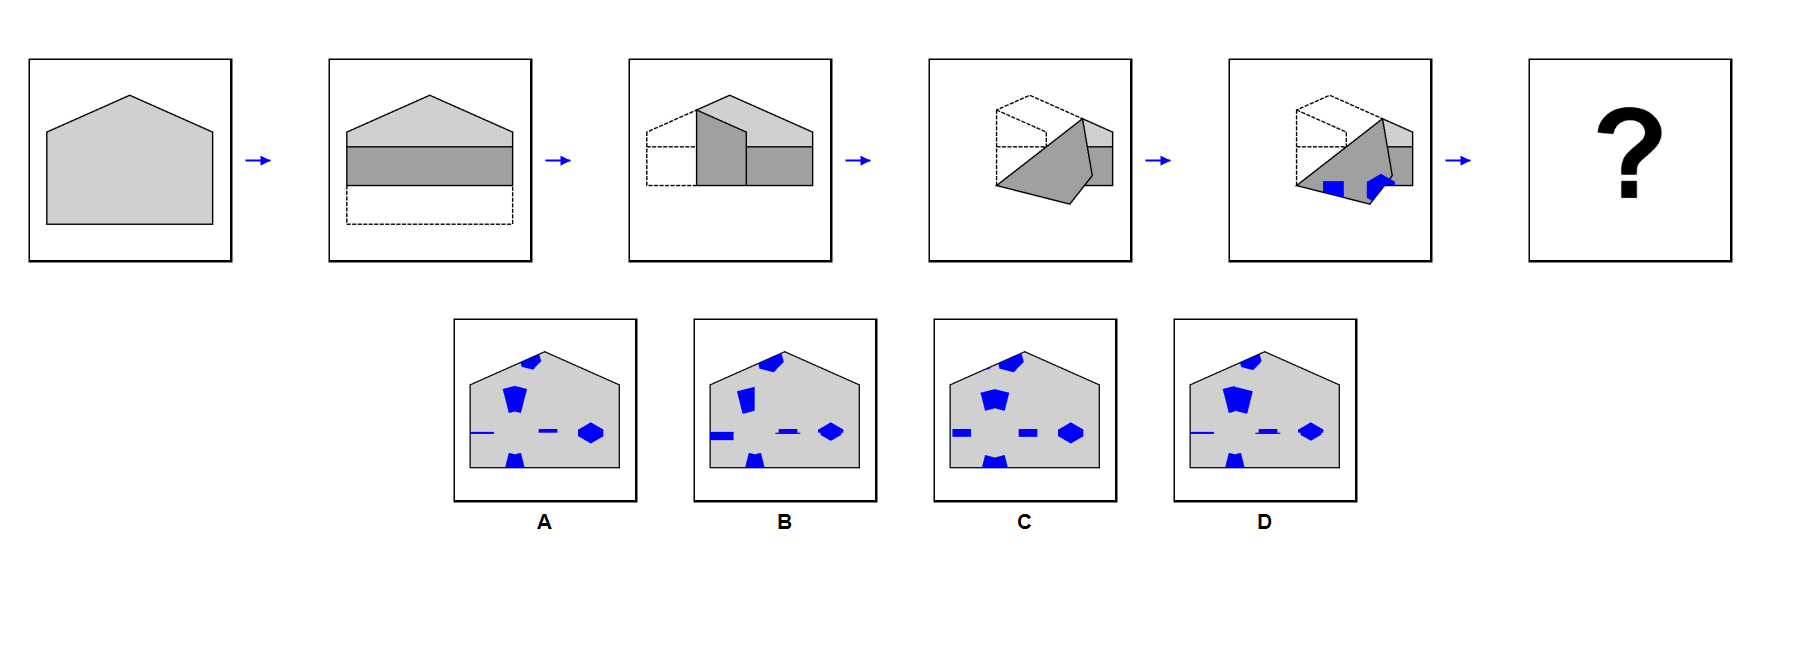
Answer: C